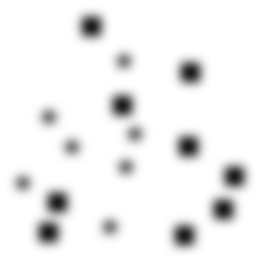
Squares: 9
Triangles: 0
Stars: 7
Total shapes: 16